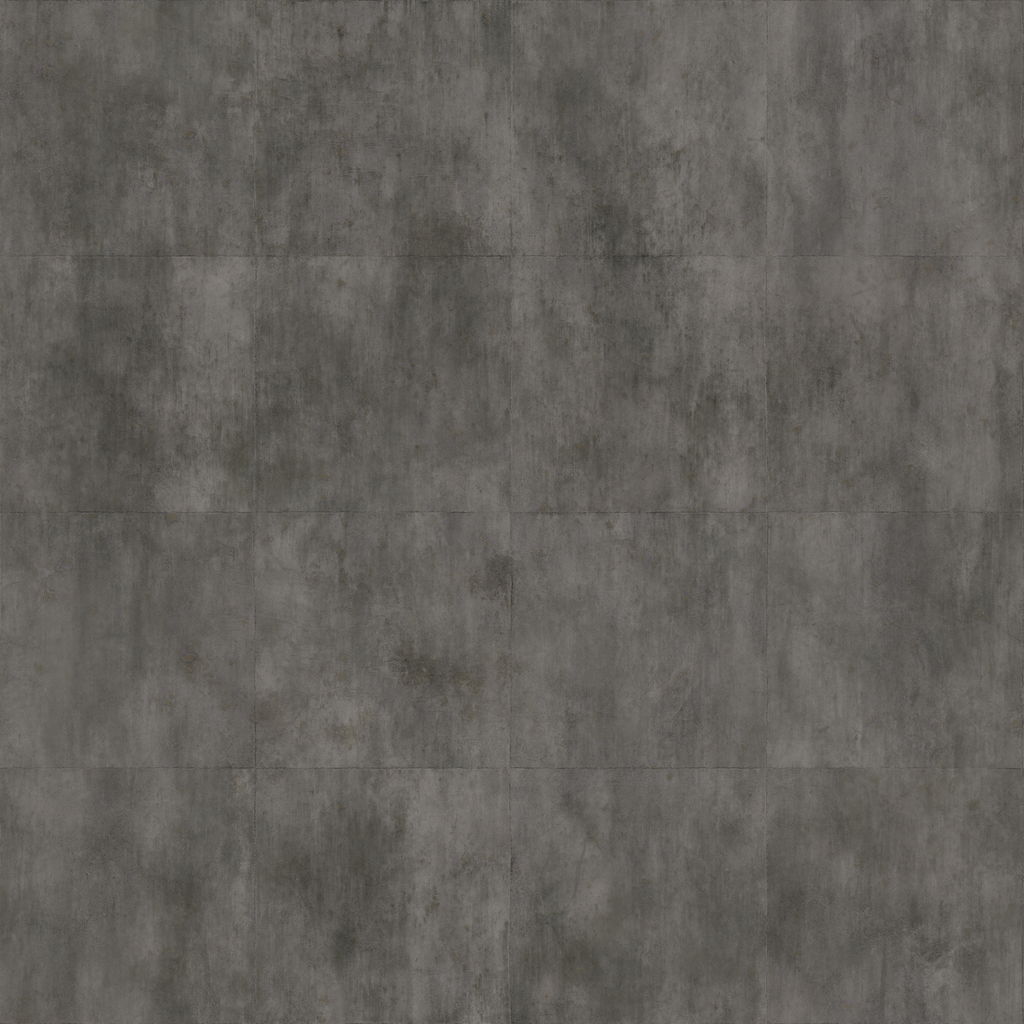
Texture map type: Color